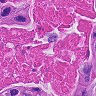
Metastatic tissue present: yes